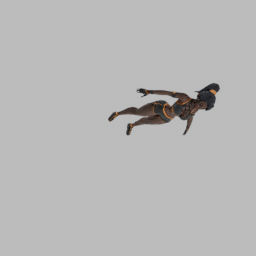
Label: people